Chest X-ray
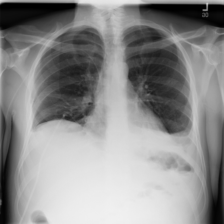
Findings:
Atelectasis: negative
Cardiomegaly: negative
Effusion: negative
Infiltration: negative
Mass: negative
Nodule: negative
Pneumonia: negative
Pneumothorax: negative
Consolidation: negative
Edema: negative
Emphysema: negative
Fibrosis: negative
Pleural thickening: negative
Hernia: negative